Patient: sex M, age 78
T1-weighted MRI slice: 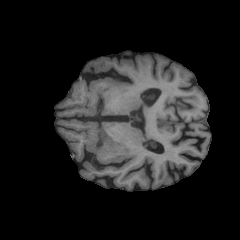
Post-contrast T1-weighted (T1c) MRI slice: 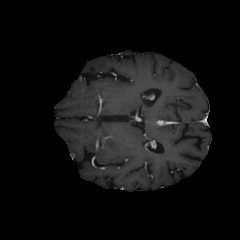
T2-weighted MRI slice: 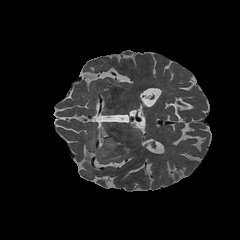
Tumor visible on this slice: yes
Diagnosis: Astrocytoma, IDH-wildtype
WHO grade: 3